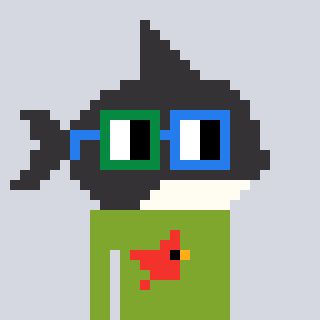
a pixel art character with square green and blue glasses, a orca-shaped head and a slimegreen-colored body on a cool background